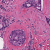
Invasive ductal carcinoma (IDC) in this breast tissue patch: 0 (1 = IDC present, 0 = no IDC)